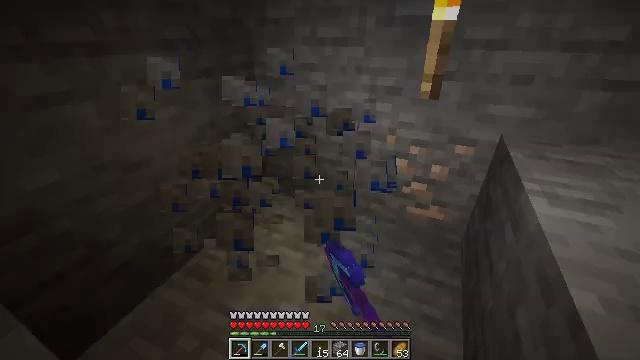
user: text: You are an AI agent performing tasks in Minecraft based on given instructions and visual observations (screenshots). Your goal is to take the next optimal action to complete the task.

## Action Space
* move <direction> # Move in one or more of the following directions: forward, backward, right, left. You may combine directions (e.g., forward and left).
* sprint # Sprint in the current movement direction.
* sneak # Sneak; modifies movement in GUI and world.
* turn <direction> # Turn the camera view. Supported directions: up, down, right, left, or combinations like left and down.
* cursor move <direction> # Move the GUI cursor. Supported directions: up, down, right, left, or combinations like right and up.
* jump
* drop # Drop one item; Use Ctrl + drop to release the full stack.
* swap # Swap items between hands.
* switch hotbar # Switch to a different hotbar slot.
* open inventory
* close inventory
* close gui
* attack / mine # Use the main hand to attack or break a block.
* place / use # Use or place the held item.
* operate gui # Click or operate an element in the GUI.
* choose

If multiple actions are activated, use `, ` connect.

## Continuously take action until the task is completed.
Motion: motion action
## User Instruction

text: Collect lapis ore for enchanting.
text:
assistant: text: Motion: attack / mine